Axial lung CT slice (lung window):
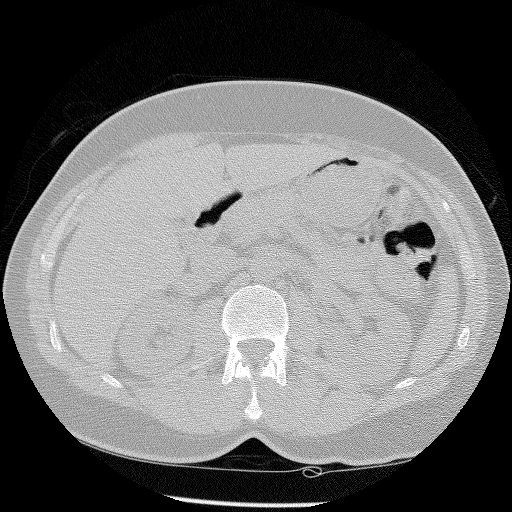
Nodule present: no